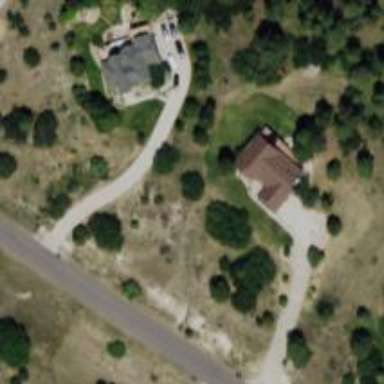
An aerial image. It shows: Driveway.